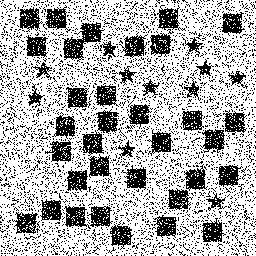
Squares: 33
Triangles: 0
Stars: 11
Total shapes: 44